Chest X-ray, PA view. Patient: 54 years old, sex M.
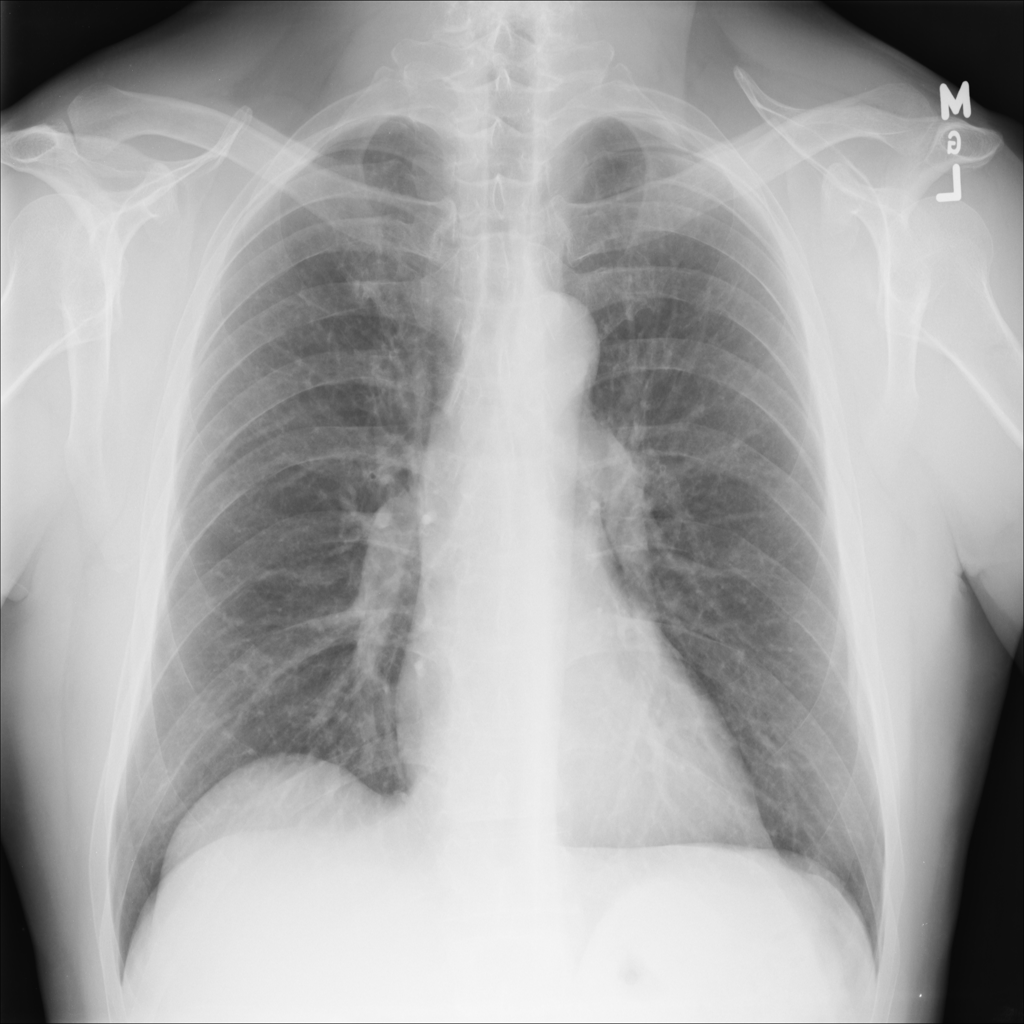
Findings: No Finding